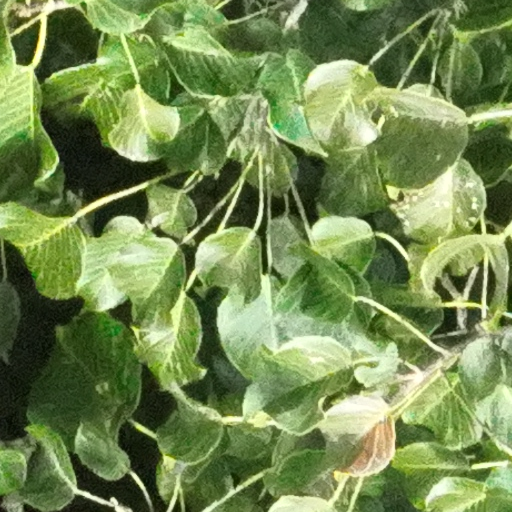
Species: Hura crepitans
GBIF accepted scientific name: Hura crepitans
Crown area (m\u00b2): 501.412